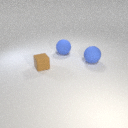
small brown rubber cube in front of large blue rubber sphere